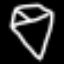
Label: diamond